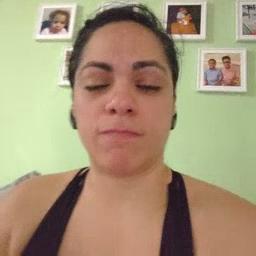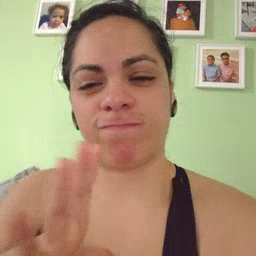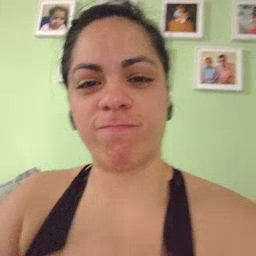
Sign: fine